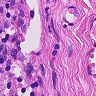
Metastatic tissue present: no